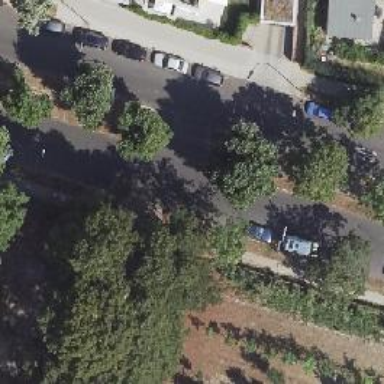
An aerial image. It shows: Residential road with asphalt surface and no sidewalks.